Question: I have a PHP "'while' loop" list that displays images by using the 'img' tag. That works perfectly.
Now, I want to create a JavaScript function that will show a button when the user hovers over any image with the mouse. The problem is that I want to show the button when the mouse is 'hovered' on.
See example below:

How can I do this?
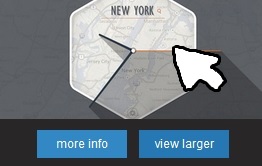
Answer: You can do it with CSS:
CSS:
'''
.container {
width:380px;
height:inherit;
float:left;
}
.container div.item {
width:100px;
height:100px;
background:#999;
float:left;
margin:10px;
position: relative;
border:1px red solid;
}
.container div.item a {
background:#fff;
position:absolute;
width: 100%;
bottom: 0;
left:0;
display:none;
border:1px red solid;
}
.container div.item:hover a {
display:block;
}
'''
HTML:
'''
<div class="container">
<div class="item"><img src="smallimage.png" /><a id="img1" href="javascript:largerimg(this);">View Larger</a></div>
<div class="item"><img src="smallimage.png" /><a id="img2" href="javascript:largerimg(this);">View Larger</a></div>
<div class="item"><img src="smallimage.png" /><a id="img3" href="javascript:largerimg(this);">View Larger</a></div>
<div class="item"><img src="smallimage.png" /><a id="img4" href="javascript:largerimg(this);">View Larger</a></div>
<div class="item"><img src="smallimage.png" /><a id="img5" href="javascript:largerimg(this);">View Larger</a></div>
</div>
'''